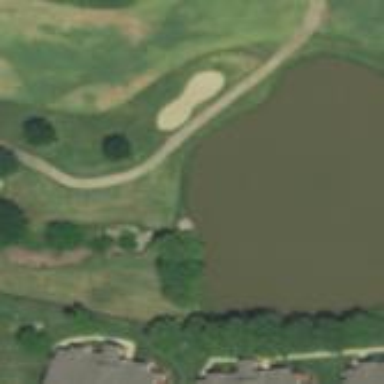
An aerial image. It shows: Water hazard on golf course. The hazard is natural water feature.